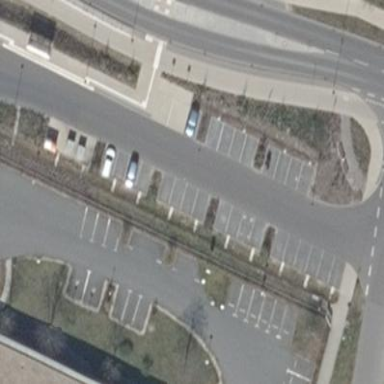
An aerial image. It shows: Parking available on the street side.